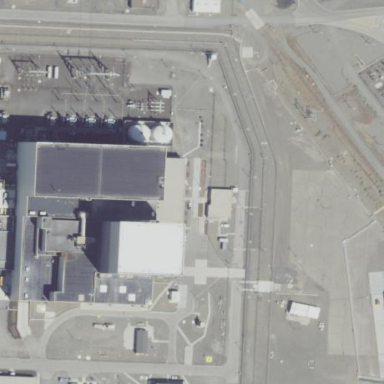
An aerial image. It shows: Building with nuclear power generator inside.